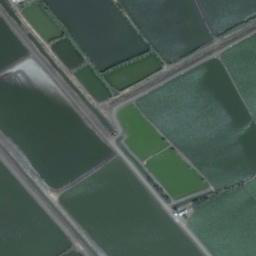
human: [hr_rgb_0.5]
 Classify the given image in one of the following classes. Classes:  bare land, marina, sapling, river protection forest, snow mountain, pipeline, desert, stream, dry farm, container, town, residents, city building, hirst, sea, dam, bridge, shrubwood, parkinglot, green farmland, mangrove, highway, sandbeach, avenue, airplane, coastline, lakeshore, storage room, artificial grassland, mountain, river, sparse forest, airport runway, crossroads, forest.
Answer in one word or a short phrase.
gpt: green farmland